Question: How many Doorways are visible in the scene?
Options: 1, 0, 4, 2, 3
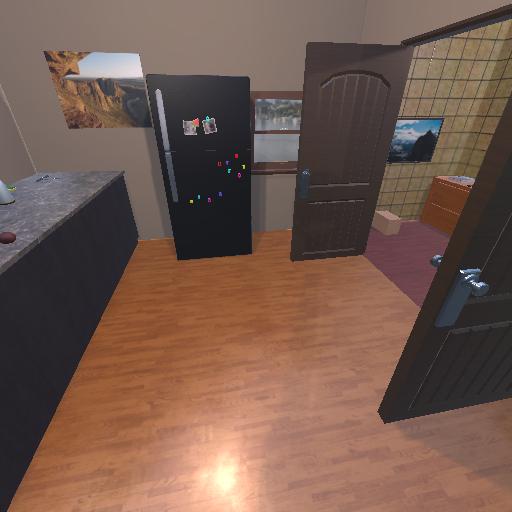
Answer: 1